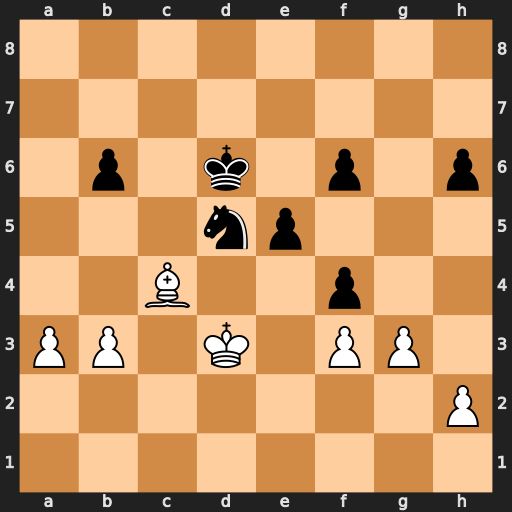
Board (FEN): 8/8/1p1k1p1p/3np3/2B2p2/PP1K1PP1/7P/8
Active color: w
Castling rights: -
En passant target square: -
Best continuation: Bxd5 fxg3 hxg3 Kxd5 g4